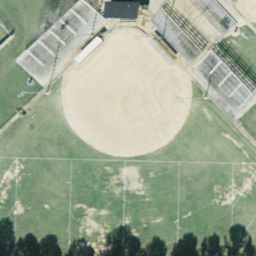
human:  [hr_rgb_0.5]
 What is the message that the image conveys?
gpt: baseball diamond